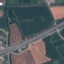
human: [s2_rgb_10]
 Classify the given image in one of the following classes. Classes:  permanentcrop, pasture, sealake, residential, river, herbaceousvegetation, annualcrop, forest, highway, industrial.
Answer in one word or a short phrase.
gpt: Highway